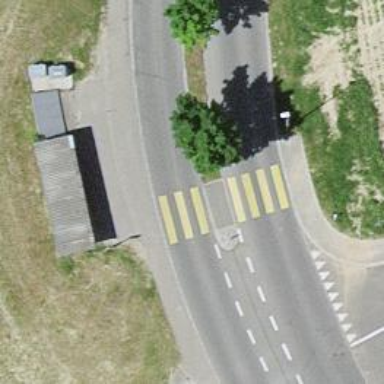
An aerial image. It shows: Pedestrian crossing with zebra markings on footway.